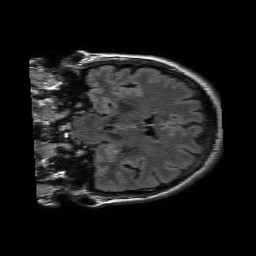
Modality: FLAIR
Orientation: coronal
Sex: male
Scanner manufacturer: philips
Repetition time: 11 s
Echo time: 0.125 s